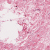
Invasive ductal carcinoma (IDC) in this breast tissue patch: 0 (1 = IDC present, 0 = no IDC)